Interaction volume radius: 10 \u00c5
Interaction volume height: 10 \u00c5
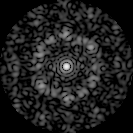
Disorder parameter: 0.6768